Question: I know when typing something like "this." Eclipse will show a list of all the methods and variables of this but is their a way to show the list without having to enter a period before?
Thanks

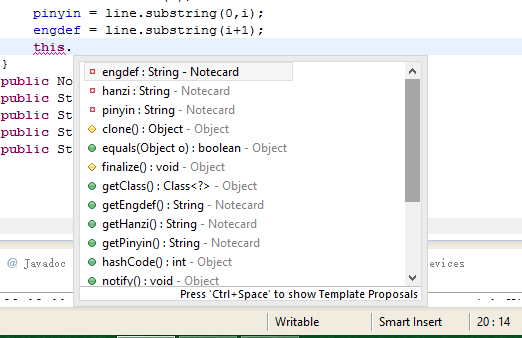
Answer: You just need to type 'Ctrl' + 'Space' or look into the outline view.